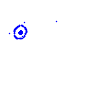
Particle: kaon